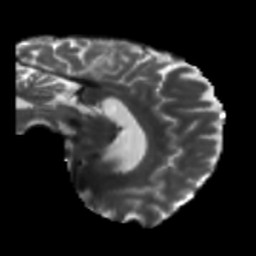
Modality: T2w
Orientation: sagittal
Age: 49
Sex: male
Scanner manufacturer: siemens
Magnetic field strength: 3 T
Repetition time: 5.47 s
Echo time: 0.0854 s